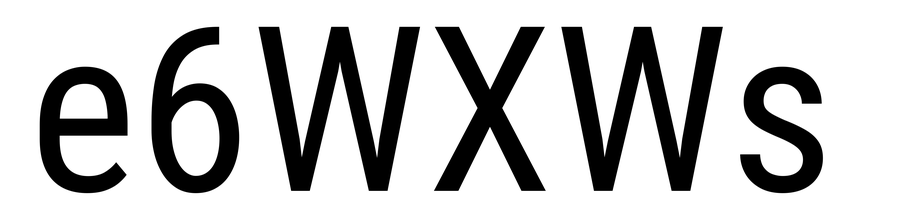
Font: Roboto_Condensed_Regular